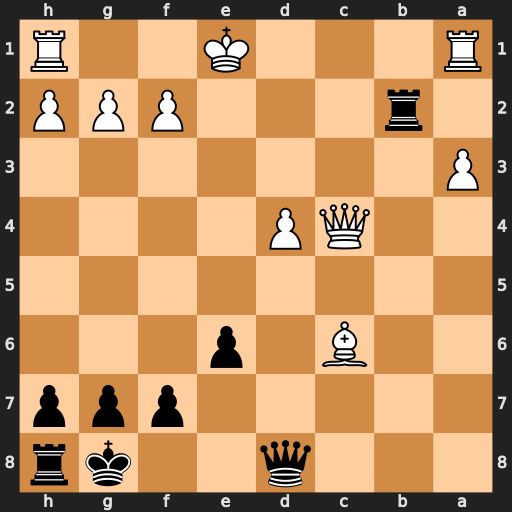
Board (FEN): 3q2kr/5ppp/2B1p3/8/2QP4/P7/1r3PPP/R3K2R
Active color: b
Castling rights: KQ
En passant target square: -
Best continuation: Qa5+ Qb4 Rxb4